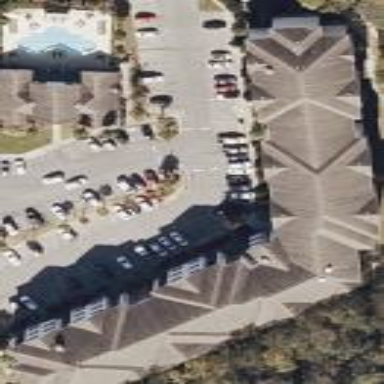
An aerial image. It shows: View of apartment building.